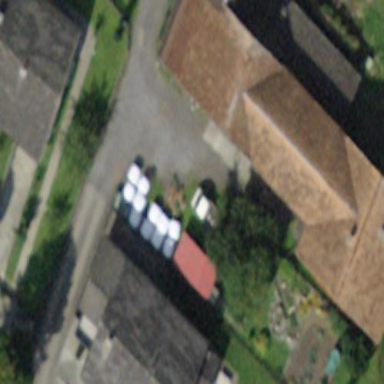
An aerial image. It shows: Farm building.